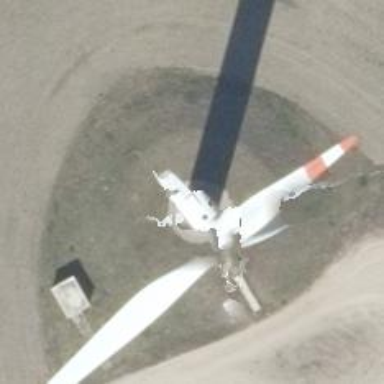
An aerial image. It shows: Wind generator powered by horizontal-axis wind turbine.